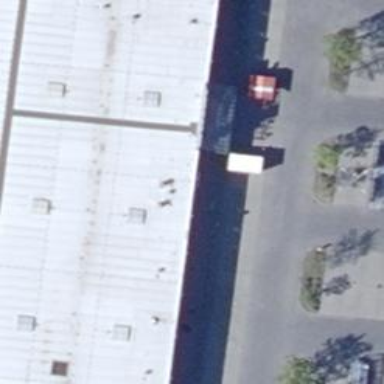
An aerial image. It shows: Bakery.